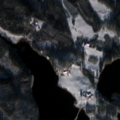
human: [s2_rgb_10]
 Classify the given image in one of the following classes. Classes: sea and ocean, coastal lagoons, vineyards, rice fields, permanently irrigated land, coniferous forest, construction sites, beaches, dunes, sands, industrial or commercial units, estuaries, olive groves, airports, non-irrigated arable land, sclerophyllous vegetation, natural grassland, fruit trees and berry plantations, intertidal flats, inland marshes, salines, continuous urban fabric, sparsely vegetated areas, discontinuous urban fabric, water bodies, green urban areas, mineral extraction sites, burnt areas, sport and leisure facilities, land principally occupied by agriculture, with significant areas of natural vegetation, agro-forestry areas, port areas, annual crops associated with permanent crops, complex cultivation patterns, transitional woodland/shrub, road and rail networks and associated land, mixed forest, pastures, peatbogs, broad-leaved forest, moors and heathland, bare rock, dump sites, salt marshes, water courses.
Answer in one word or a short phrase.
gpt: land principally occupied by agriculture, with significant areas of natural vegetation, coniferous forest, mixed forest, transitional woodland/shrub, water bodies